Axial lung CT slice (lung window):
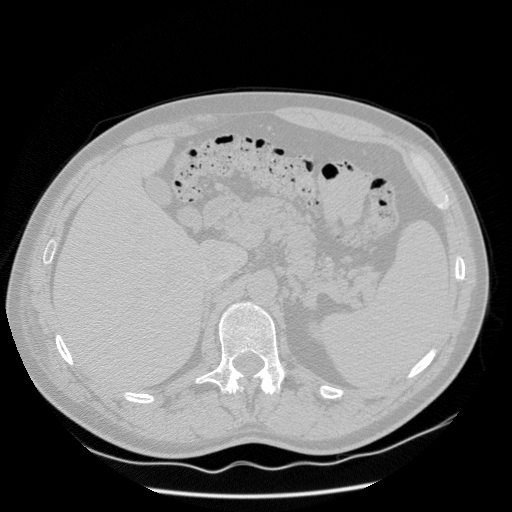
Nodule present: no